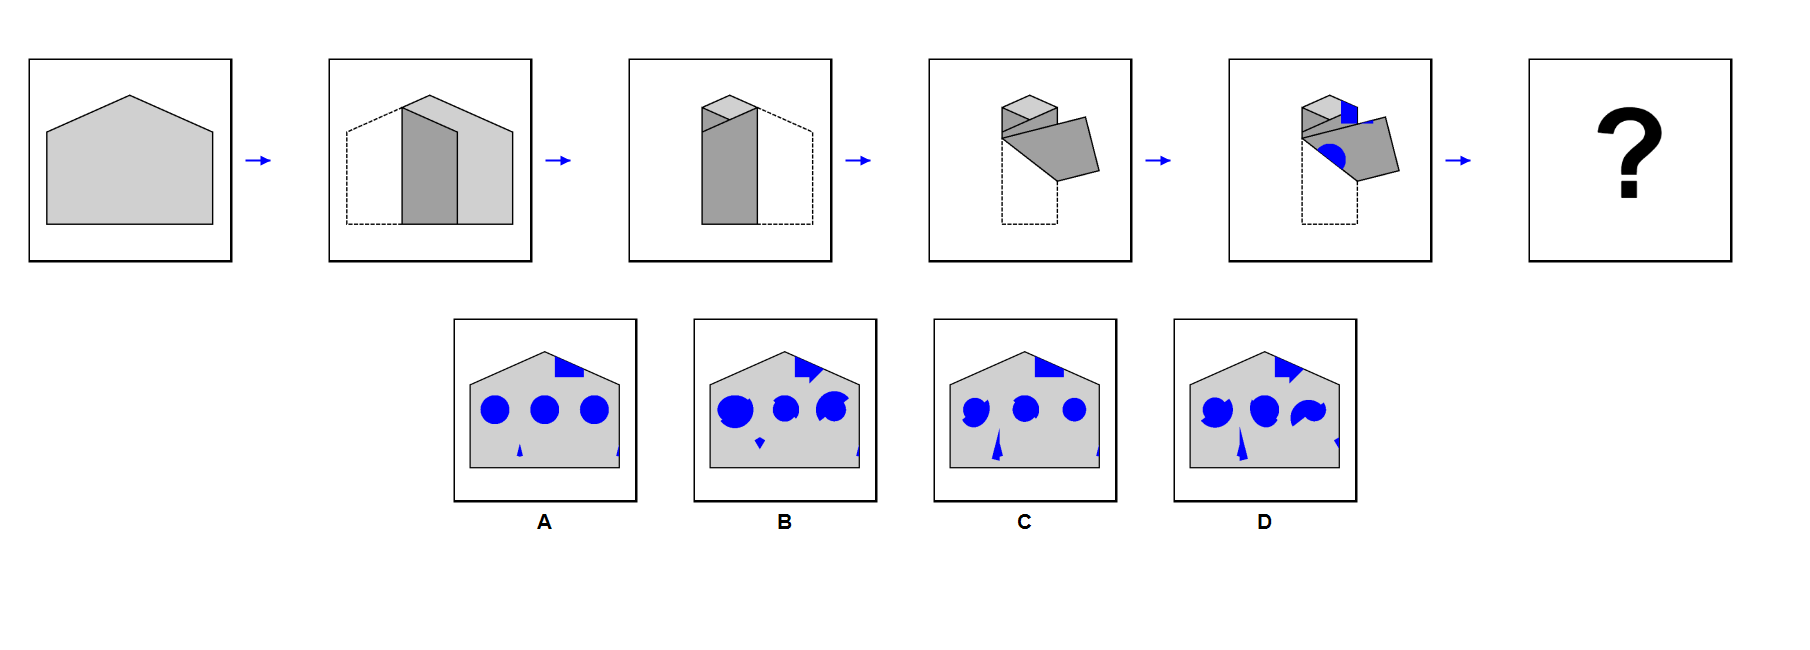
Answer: A